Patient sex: M
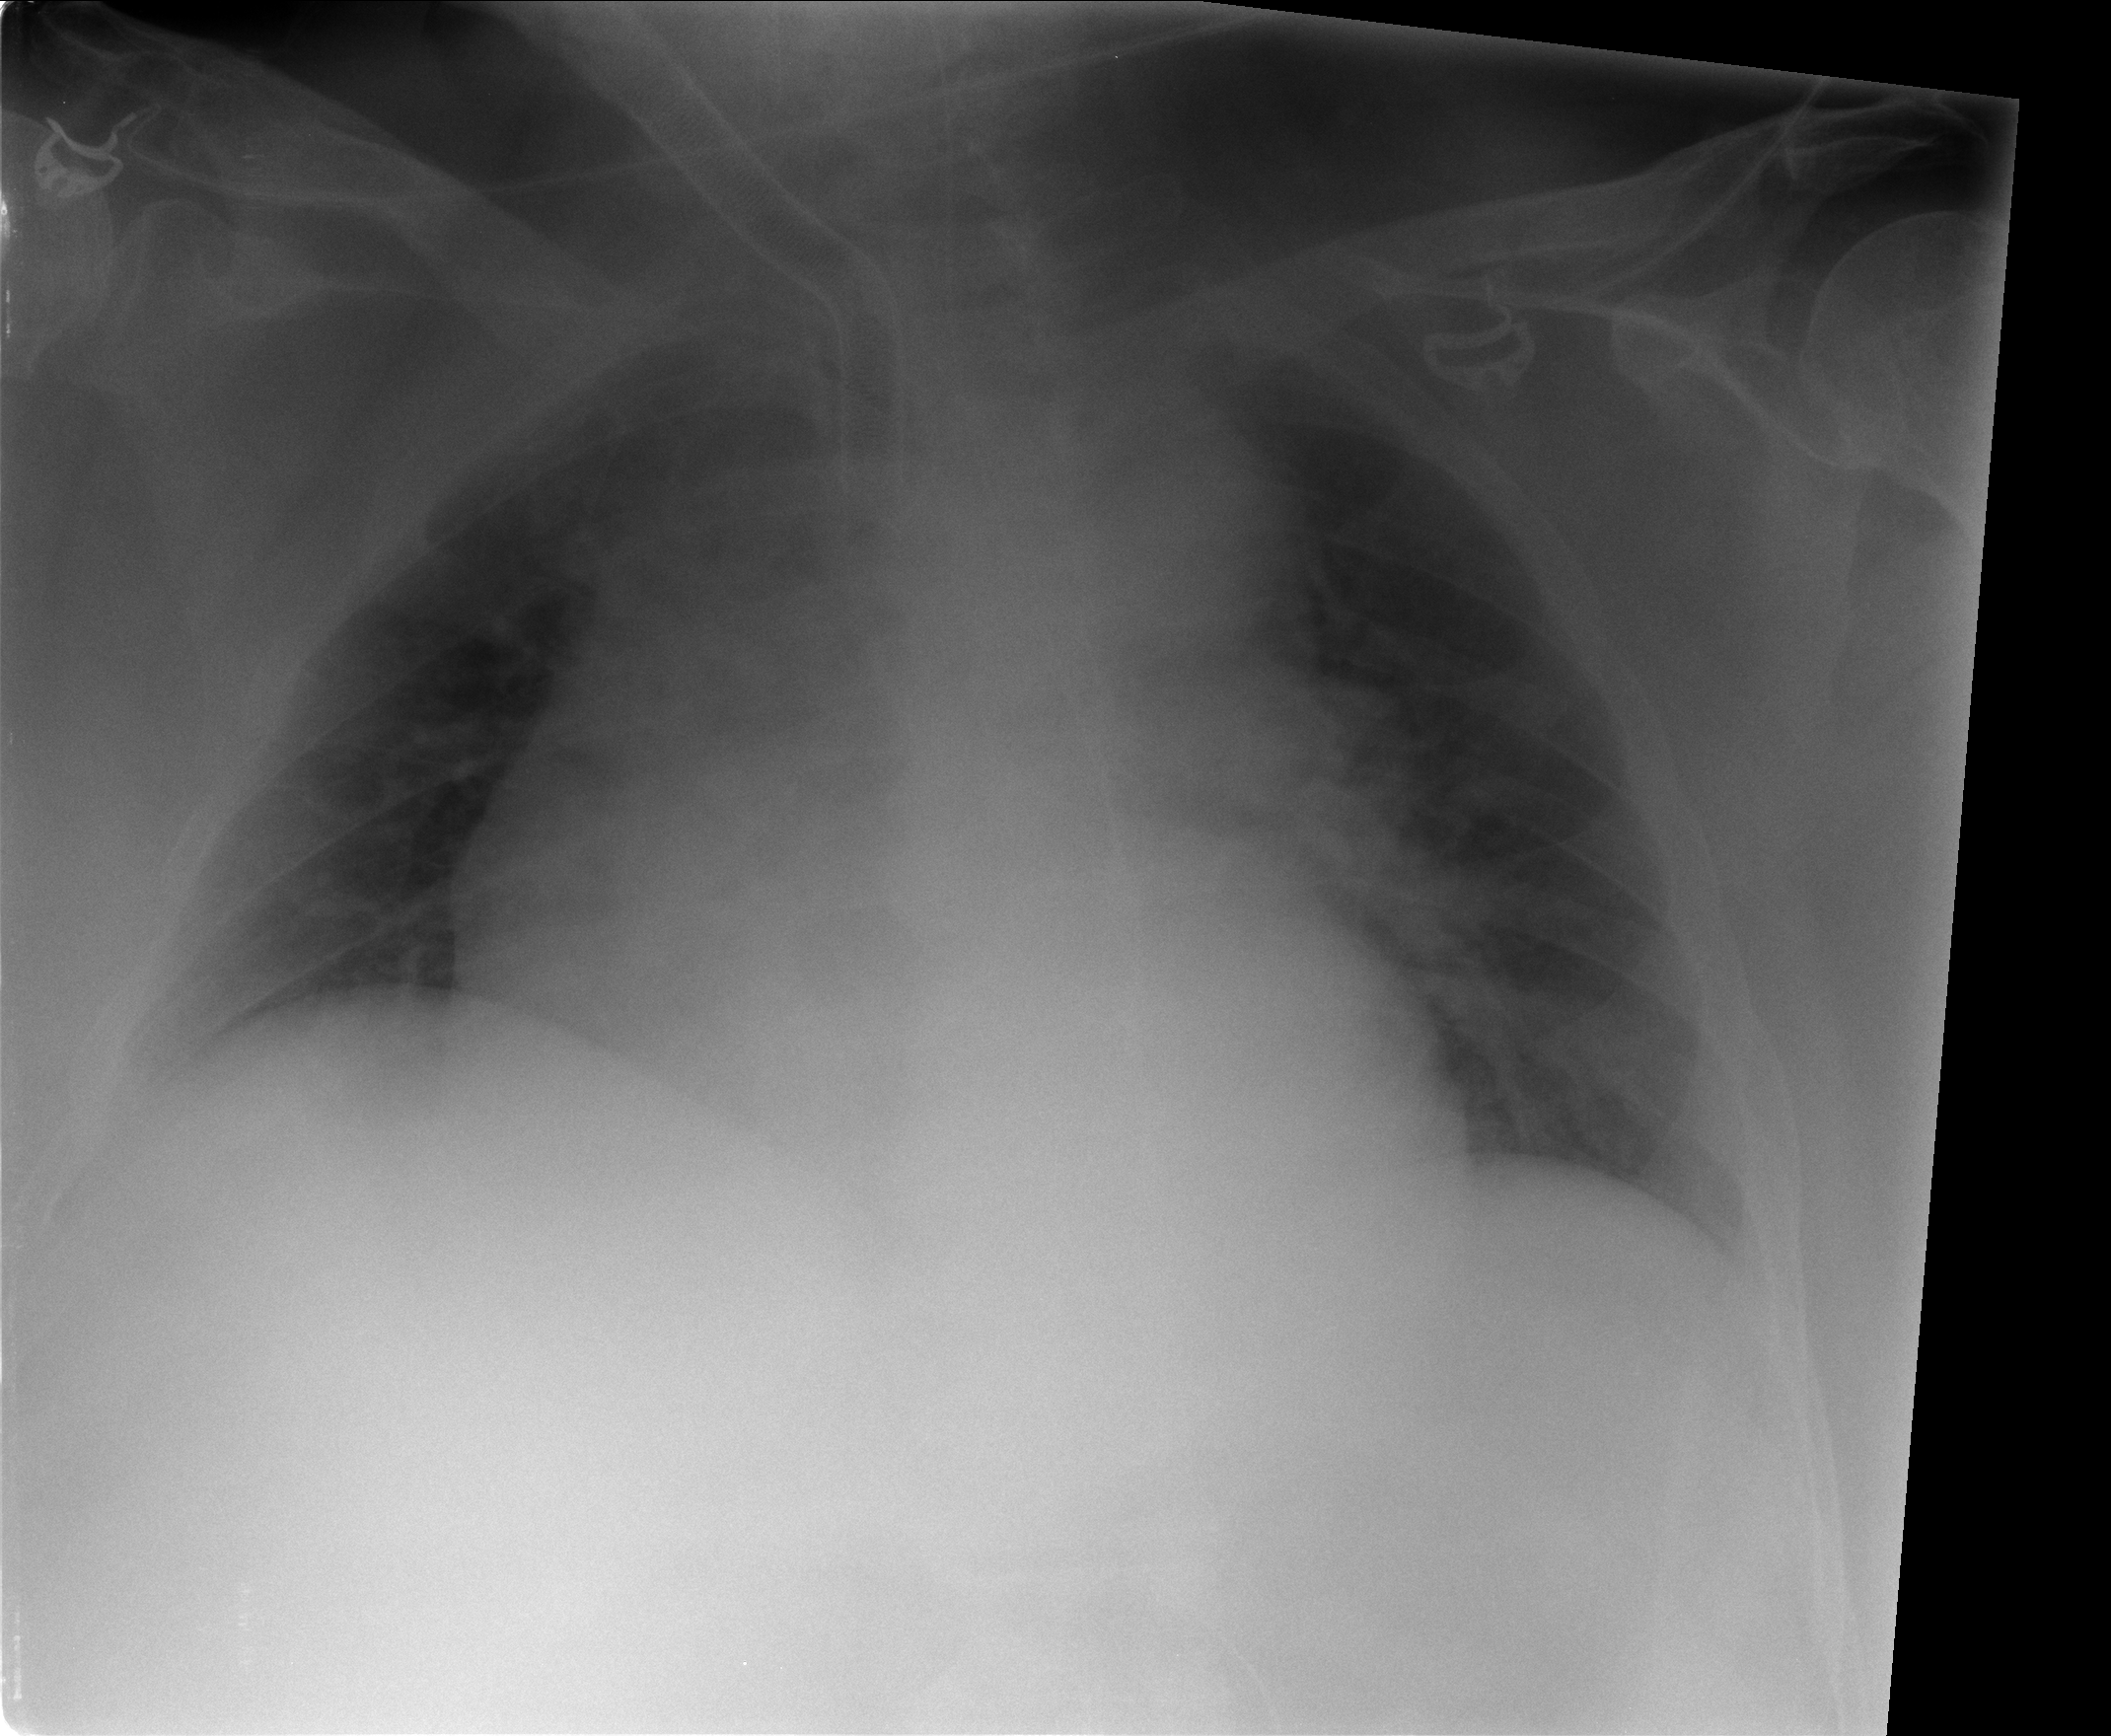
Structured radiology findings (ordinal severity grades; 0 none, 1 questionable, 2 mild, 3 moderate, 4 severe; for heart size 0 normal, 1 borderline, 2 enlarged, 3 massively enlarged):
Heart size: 2
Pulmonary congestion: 1
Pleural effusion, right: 0
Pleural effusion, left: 1
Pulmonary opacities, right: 0
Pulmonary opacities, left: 0
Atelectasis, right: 1
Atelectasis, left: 2